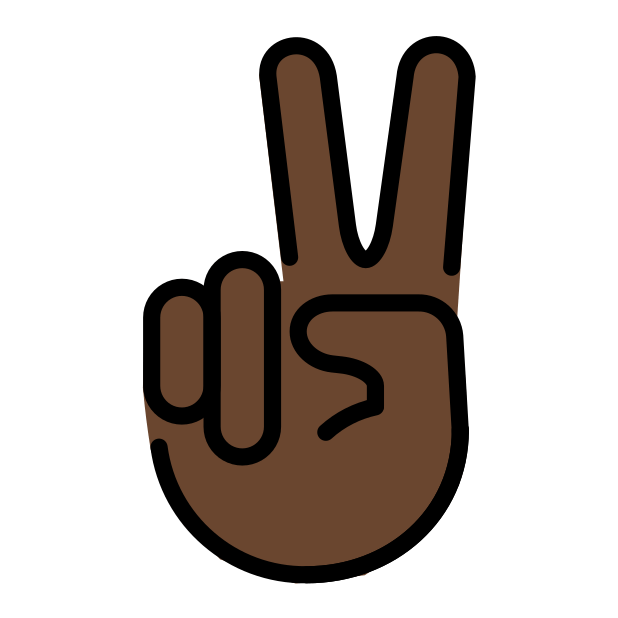
victory hand: dark skin tone